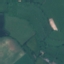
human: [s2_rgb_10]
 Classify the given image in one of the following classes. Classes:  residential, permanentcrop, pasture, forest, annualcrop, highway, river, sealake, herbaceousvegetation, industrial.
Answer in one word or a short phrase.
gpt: Pasture